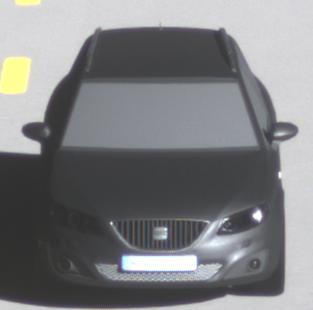
Make: SEAT
Model: Exeo ST 1.6
Detailed model: Exeo (3R) ST
Model produced from: 2010/05
Model produced until: 2010/08
Doors: 5
Color: gray
Road condition: dry road
Daytime: morning or afternoon
Contrast: high contrast